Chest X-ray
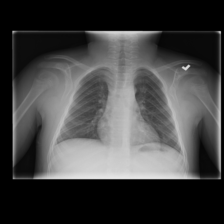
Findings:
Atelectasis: negative
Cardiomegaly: negative
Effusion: negative
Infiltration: negative
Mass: negative
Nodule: negative
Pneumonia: negative
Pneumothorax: negative
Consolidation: negative
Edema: negative
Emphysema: negative
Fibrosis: negative
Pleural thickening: negative
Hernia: negative